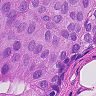
Metastatic tissue present: yes